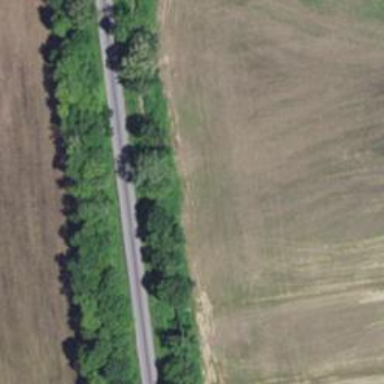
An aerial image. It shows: Tertiary road.